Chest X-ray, AP view. Patient: 32 years old, sex M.
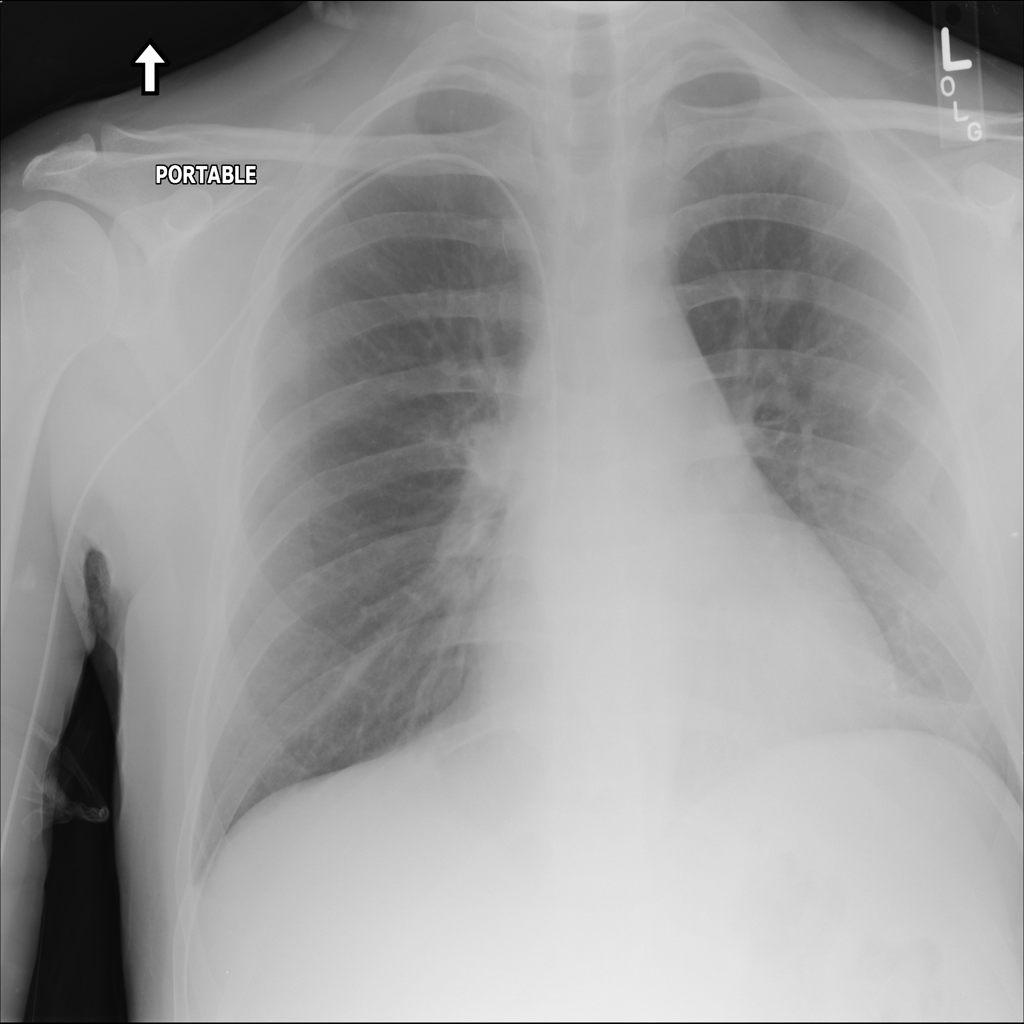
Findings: Atelectasis